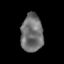
Tissue: prostate
Cell type: Endothelial cells
Senescence score: 0.3534
Nuclear area (px): 818
Mean DAPI intensity: 112.243